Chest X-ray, AP view. Patient: 24 years old, sex M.
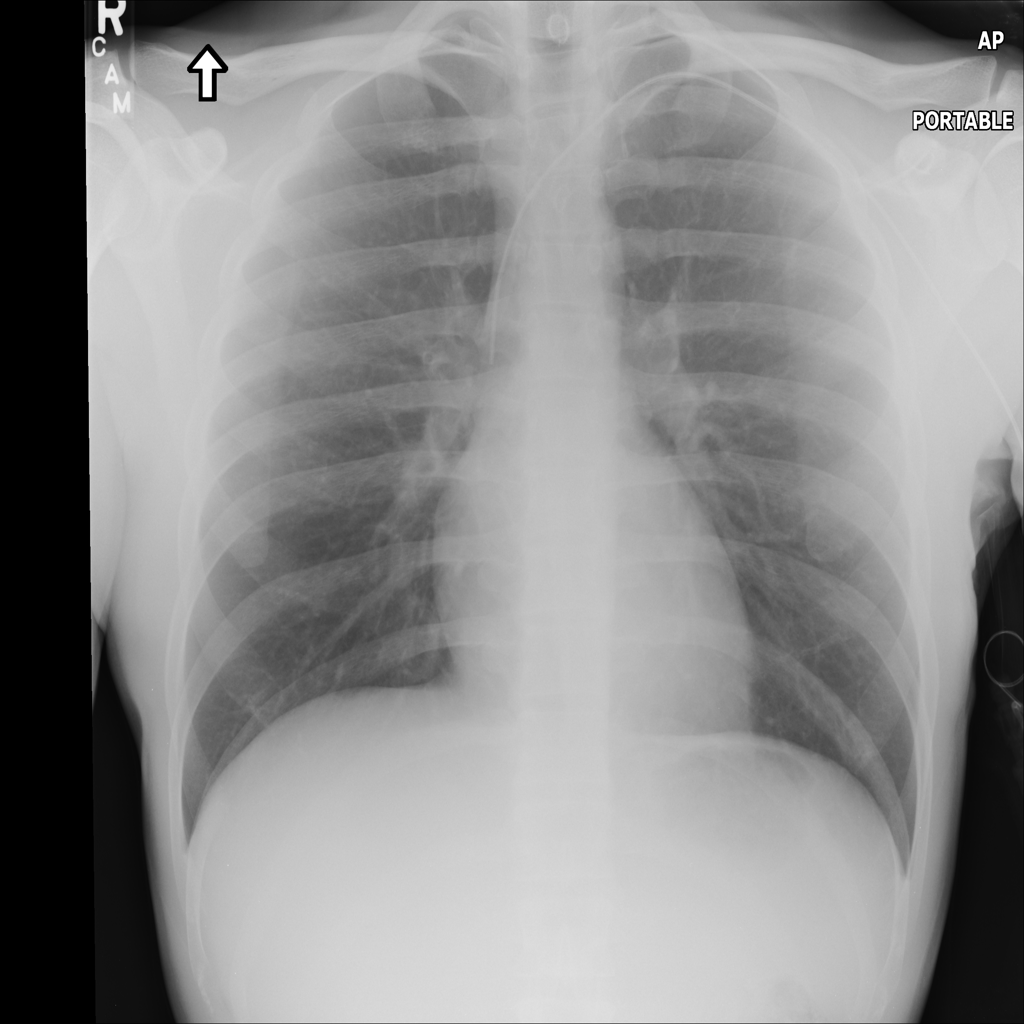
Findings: No Finding